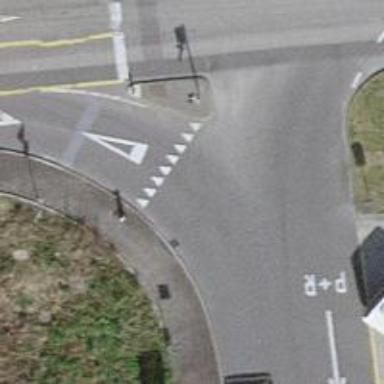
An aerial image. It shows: Road with "give way" sign.